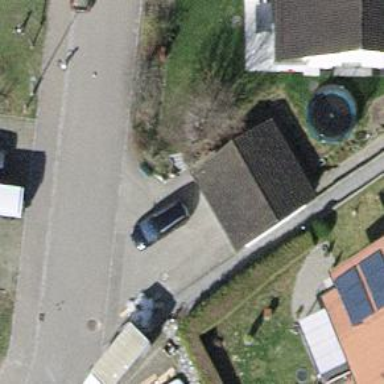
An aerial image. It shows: Garage building.